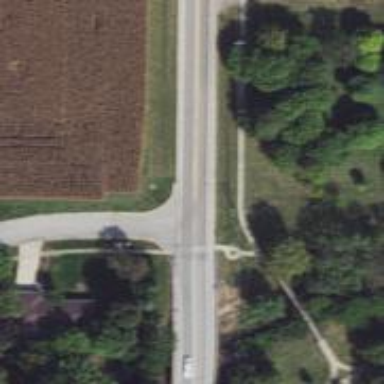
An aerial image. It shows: Secondary road.